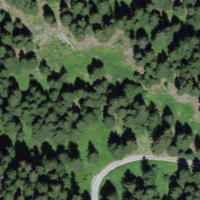
EUNIS habitat code: 43
Species observed at this site:
Petasites albus